Question: I wish to setup a batch file to copy a folder (from the same location of the batch file) to the Microsoft folder in C:\Users\username\AppData\Roaming to be used by Outlook for email signatures.
The batch file currently looks like:
'''
@echo off
ROBOCOPY \Files "%userprofile%\AppData\Roaming\Microsoft" /COPYALL /MIR
regedit.exe /s Setup-File-Linking.reg
'''
It imports the registry setting fine, but does not copy the "Signatures" folder across.
In the folder where the batch file is run from, the file structure looks like:
'''
FOLDER
|- Run Me!.bat
|- Setup-File-Linking.reg
|- Files *(dir)*
|- Signatures *(dir)*
|- emailsignature.htm
|- emailsignature.rtf
|- emailsignature.txt
|- emailsignature_files *(dir)*
|- colorschememapping.xml
|- filelist.xml
|- themedata.thmx
___
'''
.
I added 'pause' to the end of my script to see any errors.
A screenshot is below. I've edited my question above to suit.

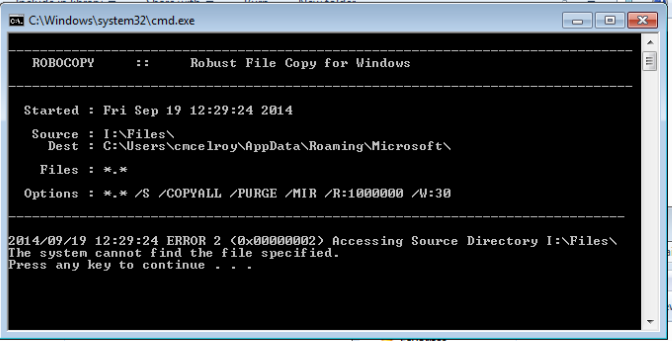
Answer: Try adding the /S option to the ROBOCOPY command.
See ROBOCOPY /?
Replace the source (\Files) with "%CD%\Files"
I think you still need the /S
Added 9/19/2014
To verify that the user has admin privileges you can do something like this.
'''
REM Do OPENFILES to verify that user has administrative privileges
OPENFILES >nul 2>nul
IF ERRORLEVEL 1 (
COLOR CF
ECHO.You must run this program as administrator
PAUSE
GOTO :eof
)
'''